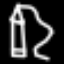
Label: pencil